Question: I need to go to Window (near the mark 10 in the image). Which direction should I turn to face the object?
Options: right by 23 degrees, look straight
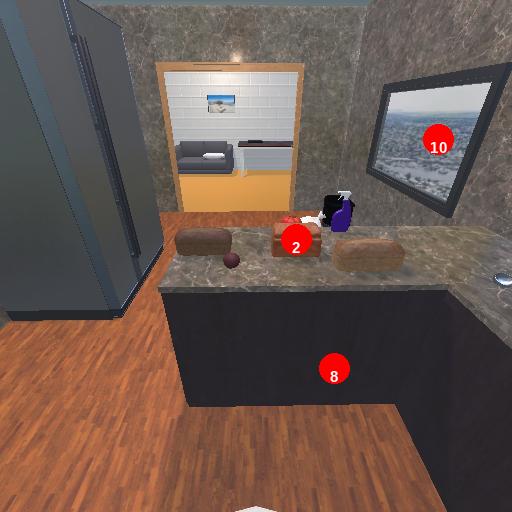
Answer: right by 23 degrees